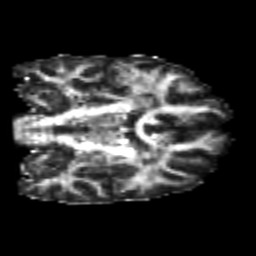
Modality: FA
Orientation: coronal
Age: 24
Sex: male
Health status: healthy
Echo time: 0.074 s